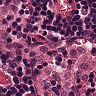
Metastatic tissue present: no